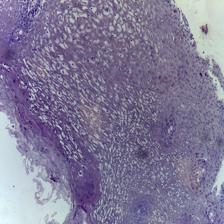
Diagnosis: OSCC